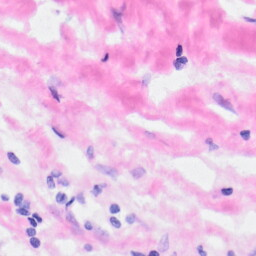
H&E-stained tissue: Kidney